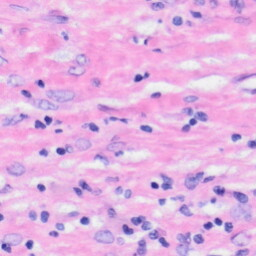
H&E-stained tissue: Liver